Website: crate-barrel
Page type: billing-address
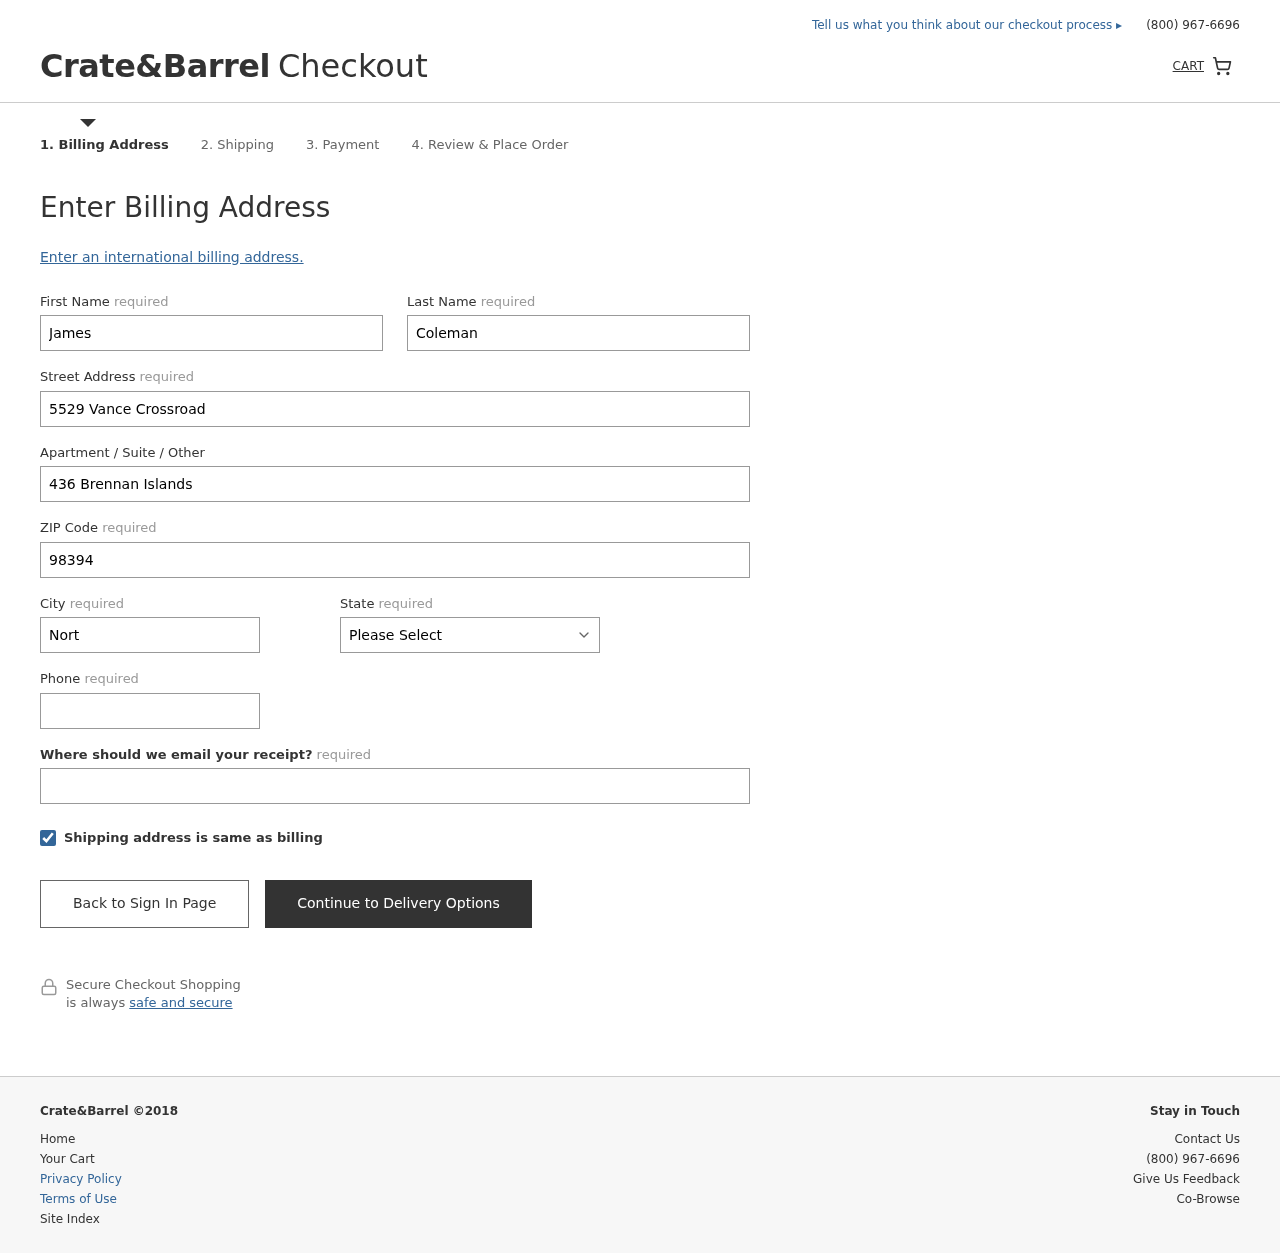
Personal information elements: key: PII_STATE
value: Hawaii
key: PII_FIRSTNAME
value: James
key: PII_LASTNAME
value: Coleman
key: PII_STREET
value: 5529 Vance Crossroad
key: PII_STREET2
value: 436 Brennan Islands
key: PII_POSTCODE
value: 98394
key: PII_CITY
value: North Christopher
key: PII_PHONE
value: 8204376699
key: PII_EMAIL
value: jamescoleman@hotmail.com